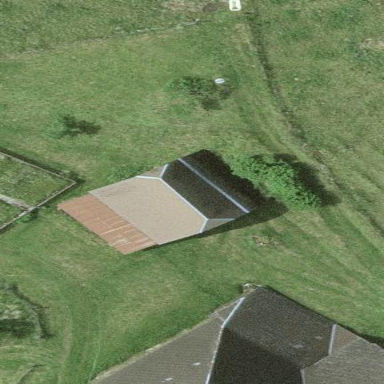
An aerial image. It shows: Rural barn.